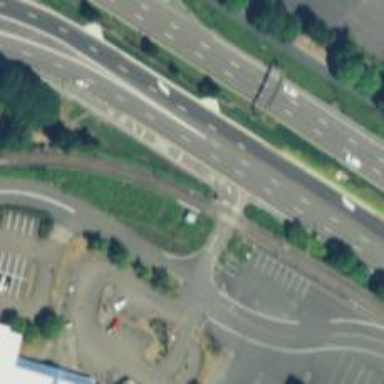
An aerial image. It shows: Secondary link road.